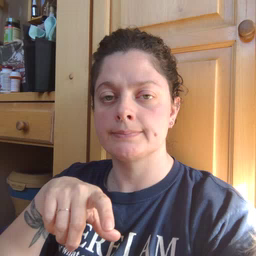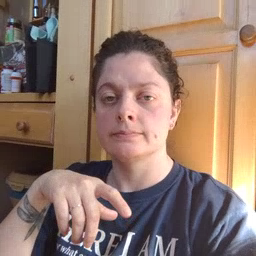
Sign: brown